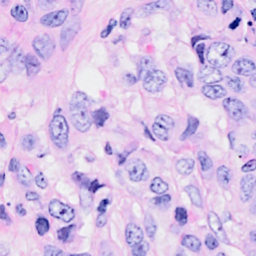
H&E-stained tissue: Breast